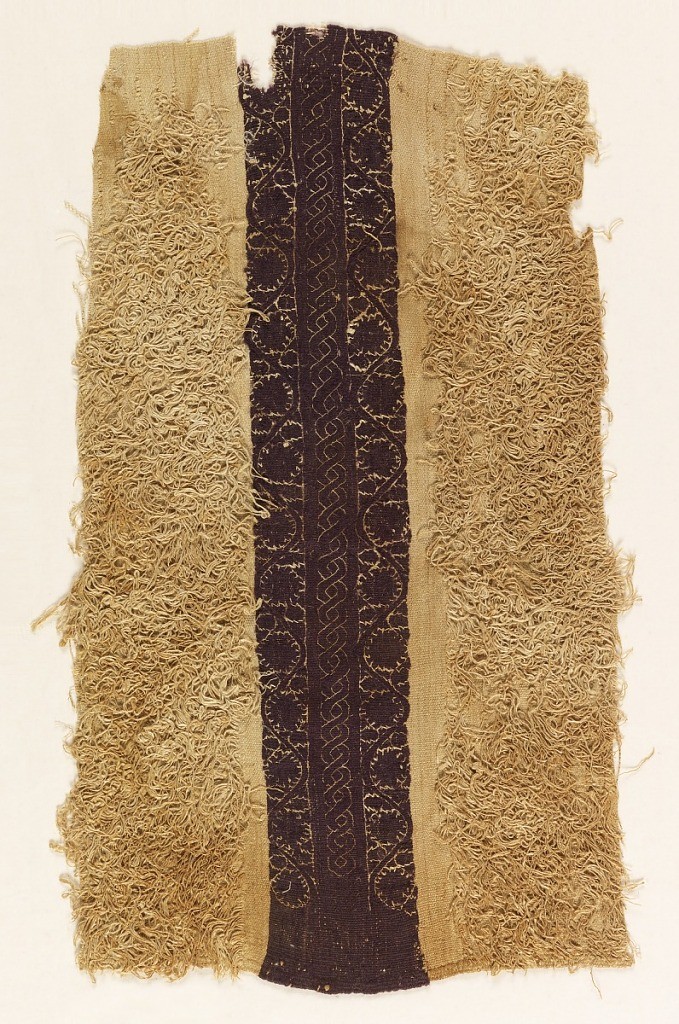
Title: Panel
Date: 4th–5th century
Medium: Warp; s-spun, teo ply Z-twist. Wefts; S-spun linen, S-spun wool. Texhnique: slit tapestry with supplementary wrapping and supplementary wefts forming pile.
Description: Bands of pile at top and bottom with a band of purple tapestry in the center. Selvedge at left.